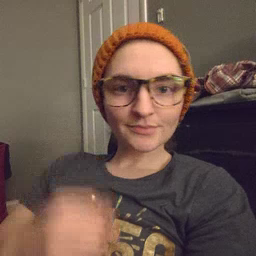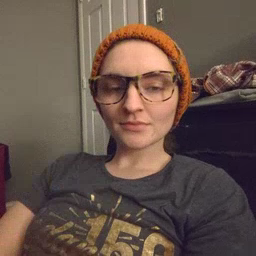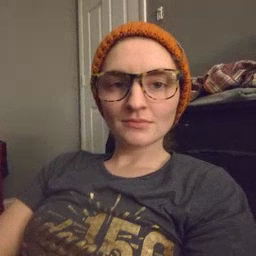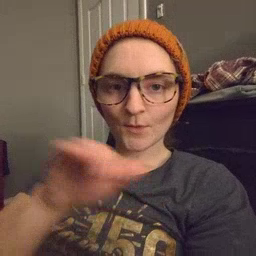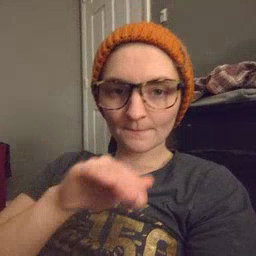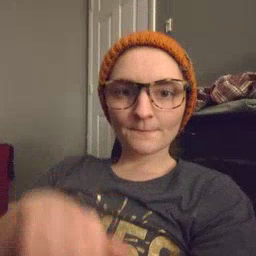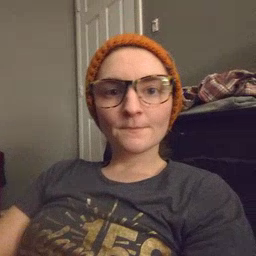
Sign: pool